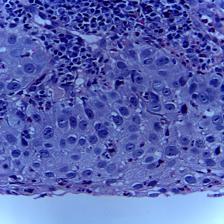
Diagnosis: OSCC